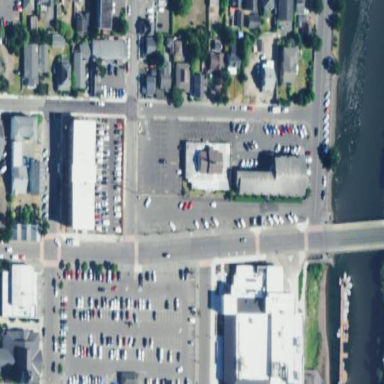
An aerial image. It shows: Parking area.